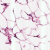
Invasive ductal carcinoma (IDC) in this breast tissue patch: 0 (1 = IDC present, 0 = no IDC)